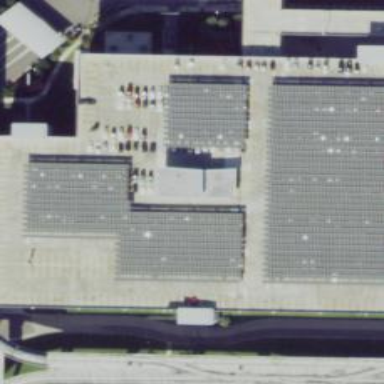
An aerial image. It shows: Solar photovoltaic panel generator.